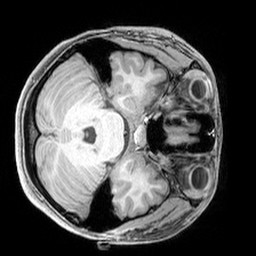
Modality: T1w
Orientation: axial
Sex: female
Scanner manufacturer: siemens
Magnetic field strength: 3 T
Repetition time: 2.3 s
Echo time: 0.00226 s